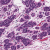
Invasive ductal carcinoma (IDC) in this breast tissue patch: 0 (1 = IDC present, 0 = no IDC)